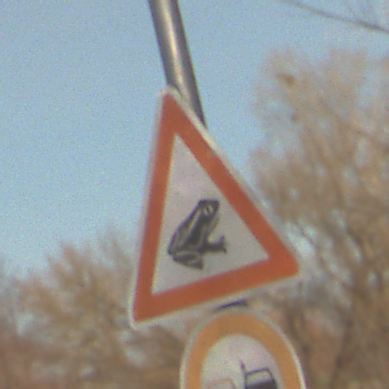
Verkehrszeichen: AmphibienwanderungLinks
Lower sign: Ueberholverbot
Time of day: SunriseSunset
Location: Outdoor (Nature)
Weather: PartlyCloudy
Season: NotSpecified
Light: Natural